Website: apple-inc
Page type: customer-info-address
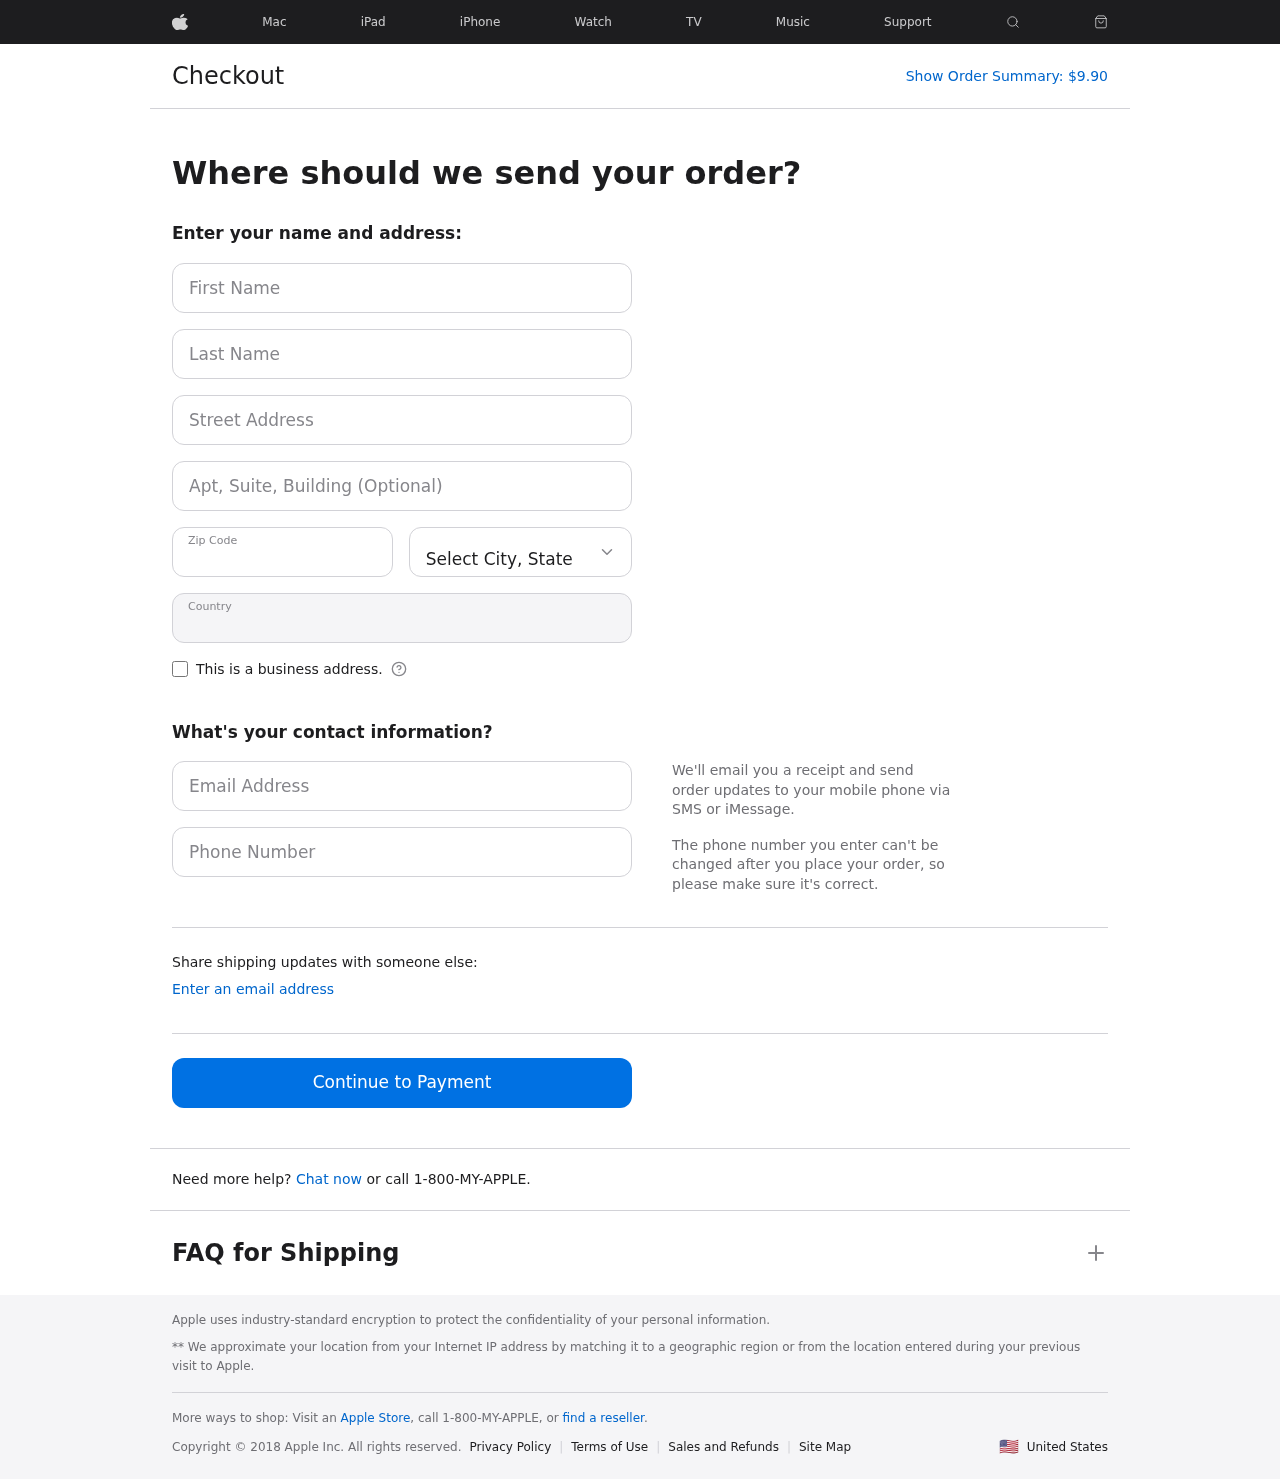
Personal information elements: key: PII_CITY_STATE
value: Hardinland, KY
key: PII_COUNTRY
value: United States
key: PII_EMAIL
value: nancy_cross@hotmail.com
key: PII_FIRSTNAME
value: Nancy
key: PII_LASTNAME
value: Cross
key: PII_PHONE
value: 6425970256
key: PII_POSTCODE
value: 04249
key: PII_STREET
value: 587 Robinson Trace Suite 390
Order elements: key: ORDER_TOTAL
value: $9.90